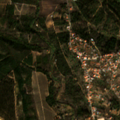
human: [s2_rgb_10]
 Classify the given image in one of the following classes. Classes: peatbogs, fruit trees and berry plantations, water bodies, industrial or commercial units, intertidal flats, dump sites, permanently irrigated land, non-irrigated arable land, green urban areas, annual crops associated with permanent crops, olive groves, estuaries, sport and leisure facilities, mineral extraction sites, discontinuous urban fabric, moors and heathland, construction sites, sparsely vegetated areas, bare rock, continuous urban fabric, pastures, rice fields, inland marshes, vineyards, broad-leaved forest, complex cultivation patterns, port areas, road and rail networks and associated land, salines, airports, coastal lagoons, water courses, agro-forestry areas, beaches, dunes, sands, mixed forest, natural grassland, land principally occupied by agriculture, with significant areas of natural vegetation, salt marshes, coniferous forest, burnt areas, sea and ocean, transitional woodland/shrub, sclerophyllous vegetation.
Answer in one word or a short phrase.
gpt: discontinuous urban fabric, olive groves, complex cultivation patterns, land principally occupied by agriculture, with significant areas of natural vegetation, broad-leaved forest, transitional woodland/shrub